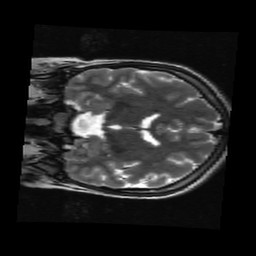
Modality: T2w
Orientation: coronal
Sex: female
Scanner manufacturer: ge
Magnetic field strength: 3 T
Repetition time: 5 s
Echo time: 0.101 s